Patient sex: M
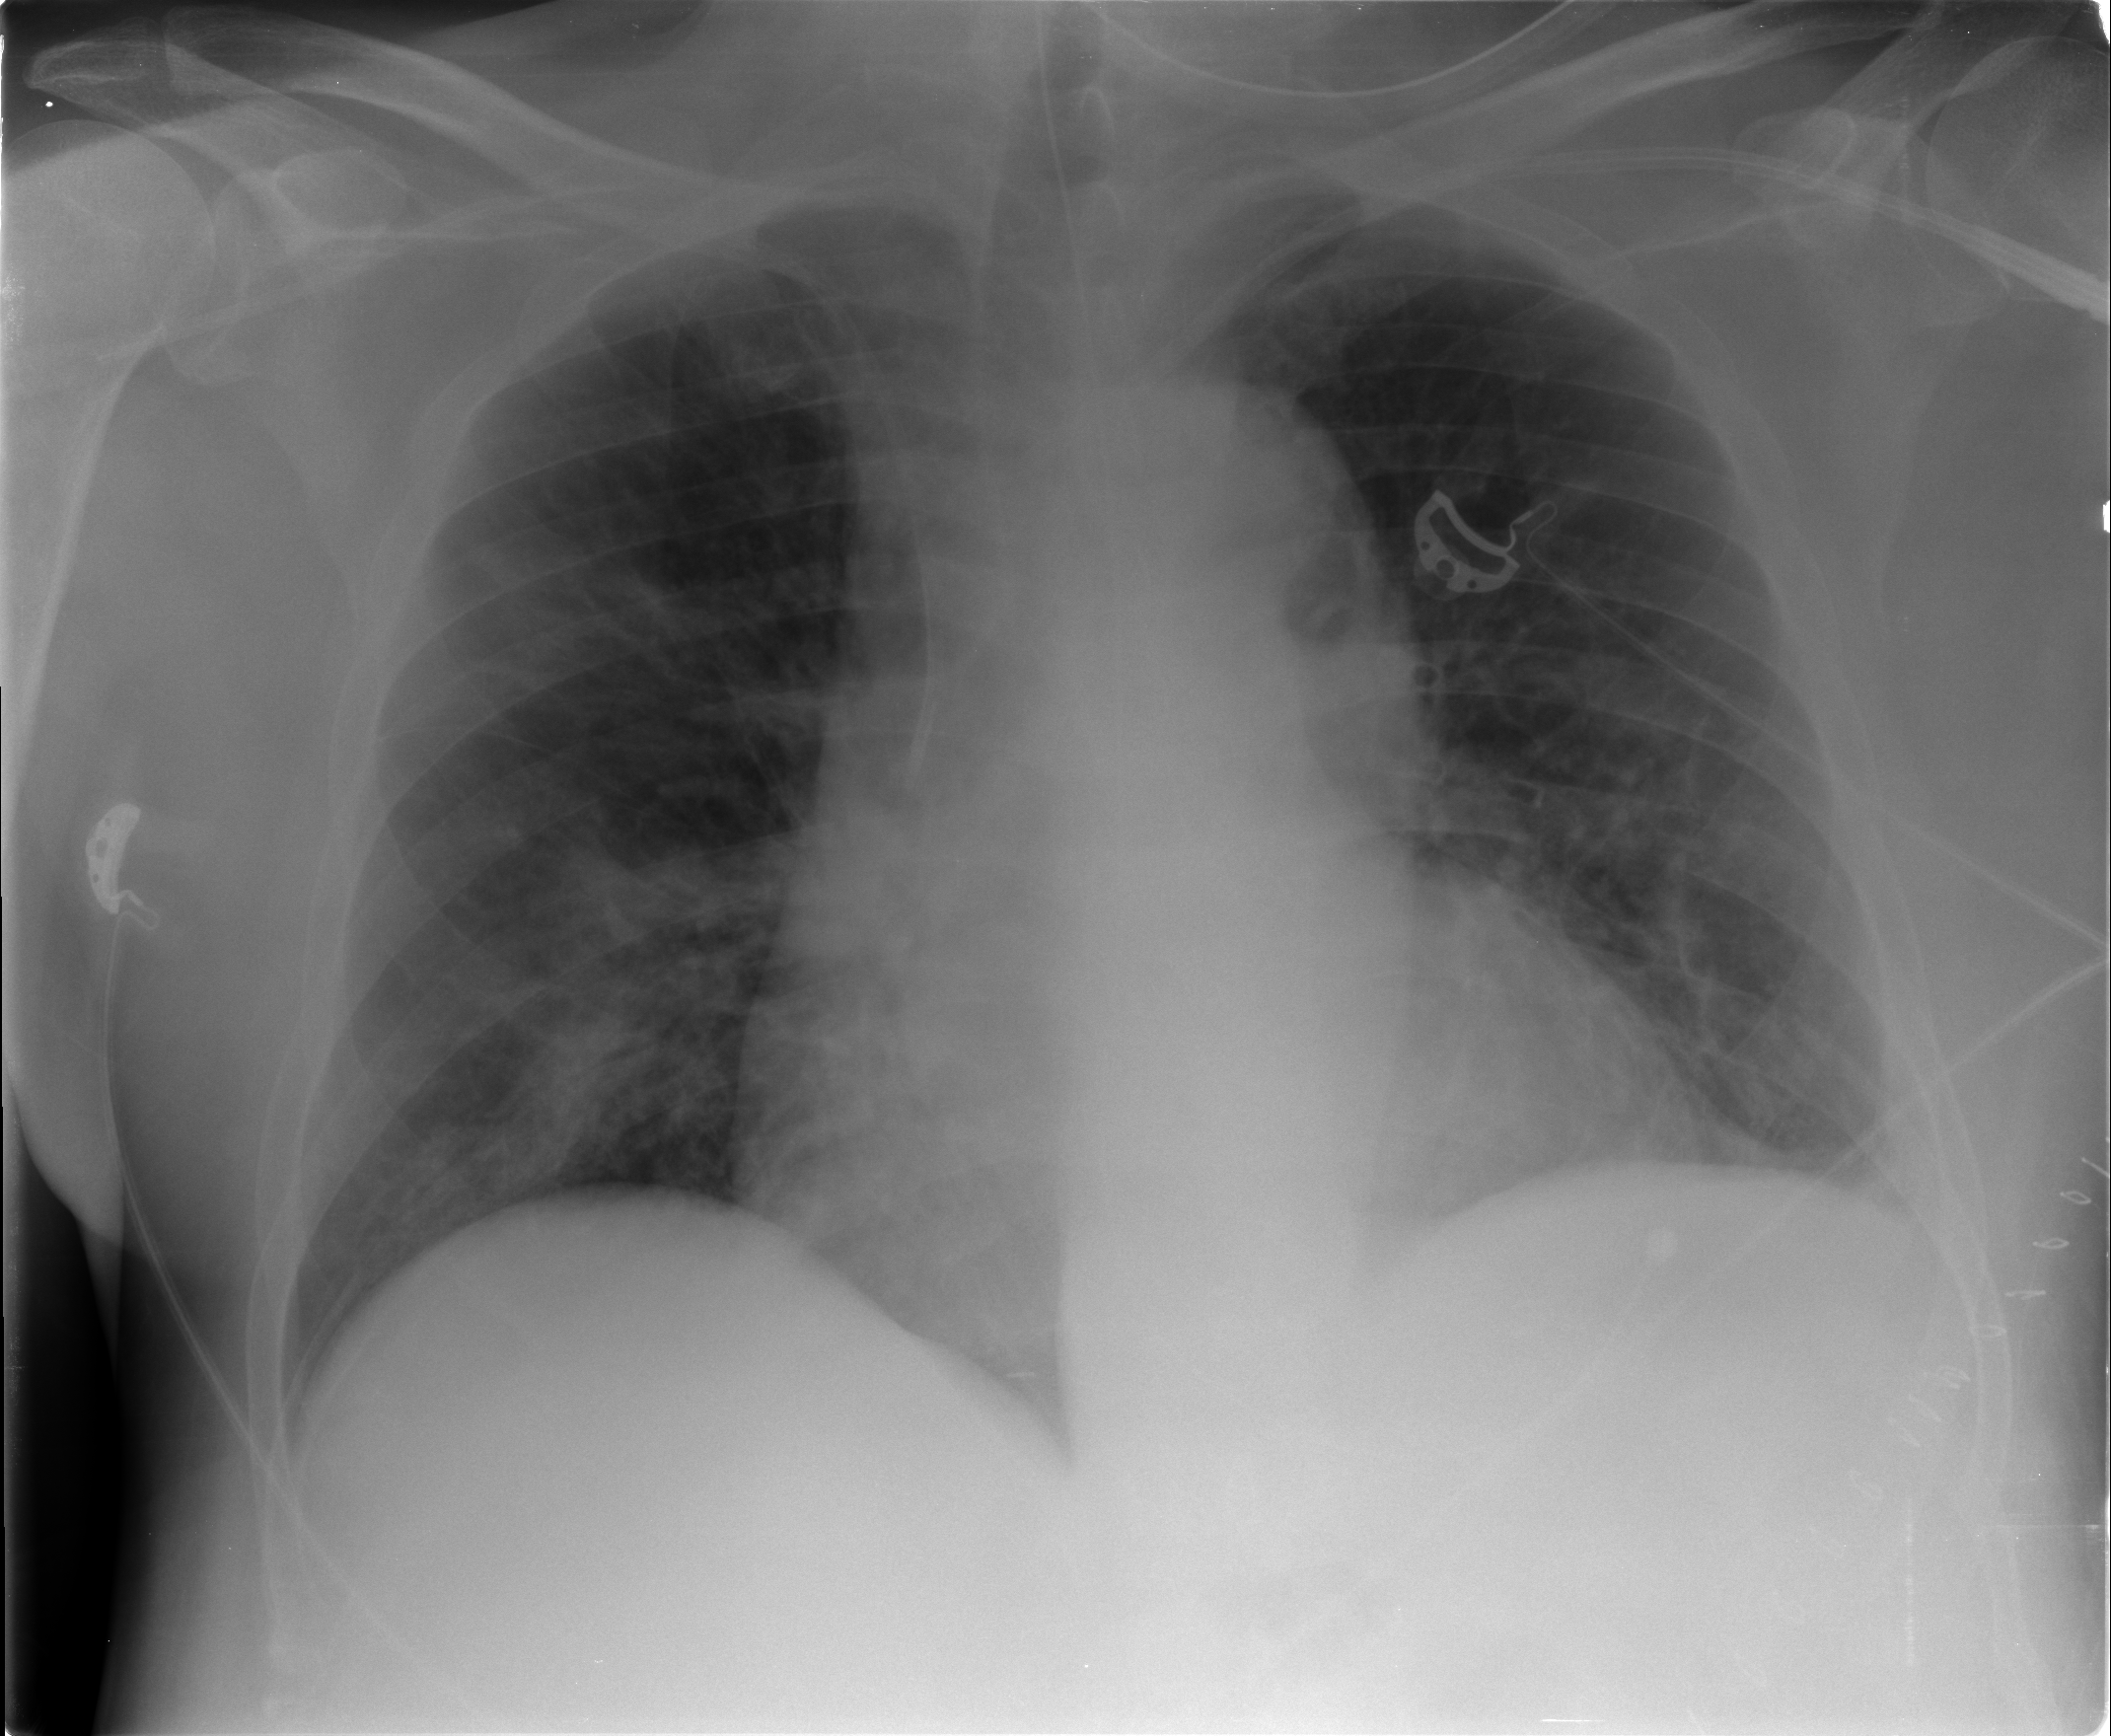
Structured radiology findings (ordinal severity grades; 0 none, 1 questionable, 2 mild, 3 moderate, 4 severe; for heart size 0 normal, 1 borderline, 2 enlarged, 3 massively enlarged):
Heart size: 2
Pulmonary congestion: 2
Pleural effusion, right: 0
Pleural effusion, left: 0
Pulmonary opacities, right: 1
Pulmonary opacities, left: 0
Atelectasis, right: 2
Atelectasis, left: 2